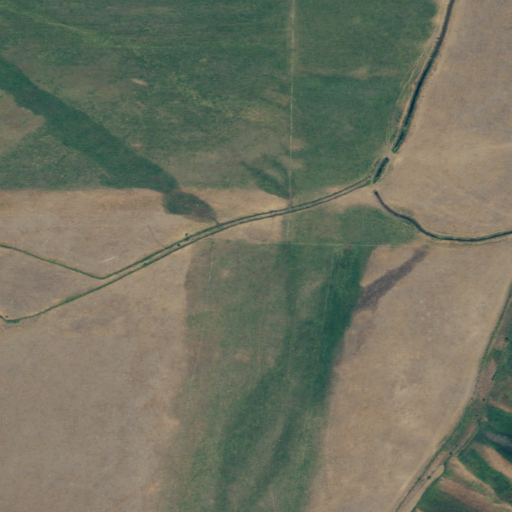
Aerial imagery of ridge(s) in Oregon named Pleasant Ridge containing pasture, grassland, cultivated crops, and shrub